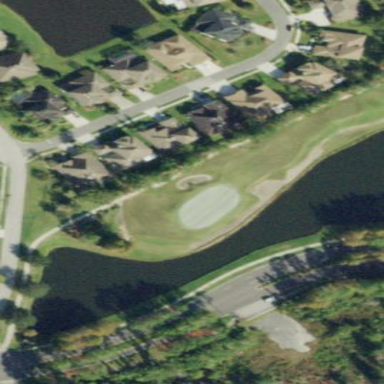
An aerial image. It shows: Water hazard on golf course. The hazard is natural water feature.